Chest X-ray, PA view. Patient: 24 years old, sex M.
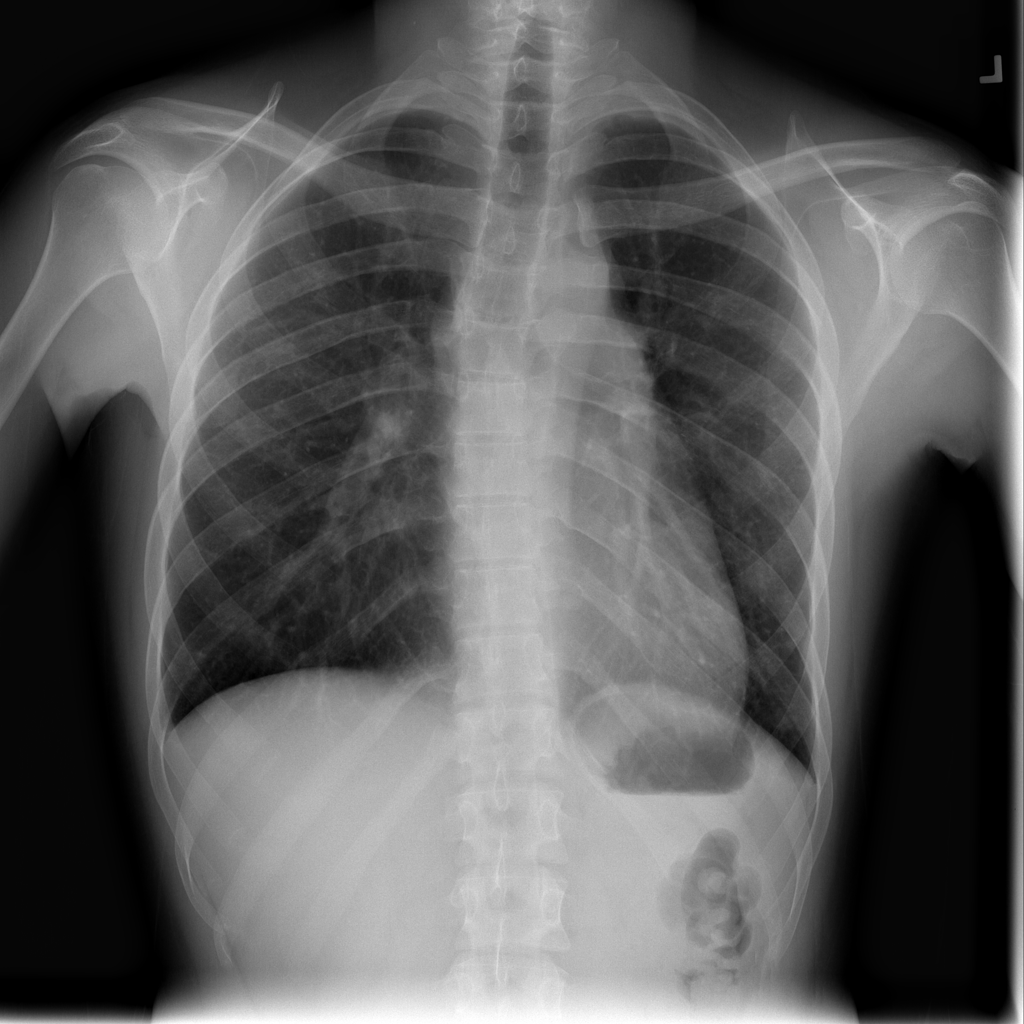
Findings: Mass